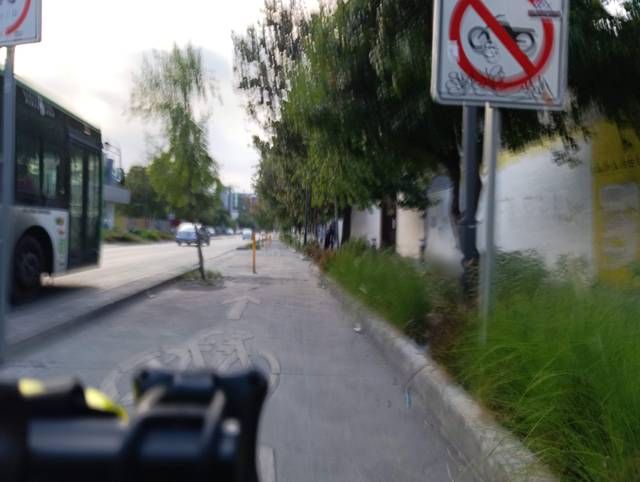
Region: Mexico
Coordinates: 25.667, -100.32